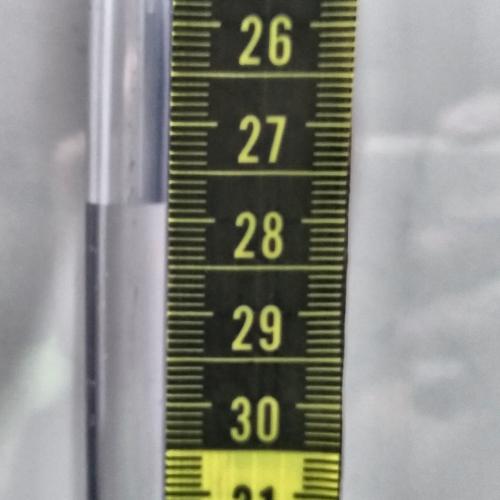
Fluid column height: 27.8 cm